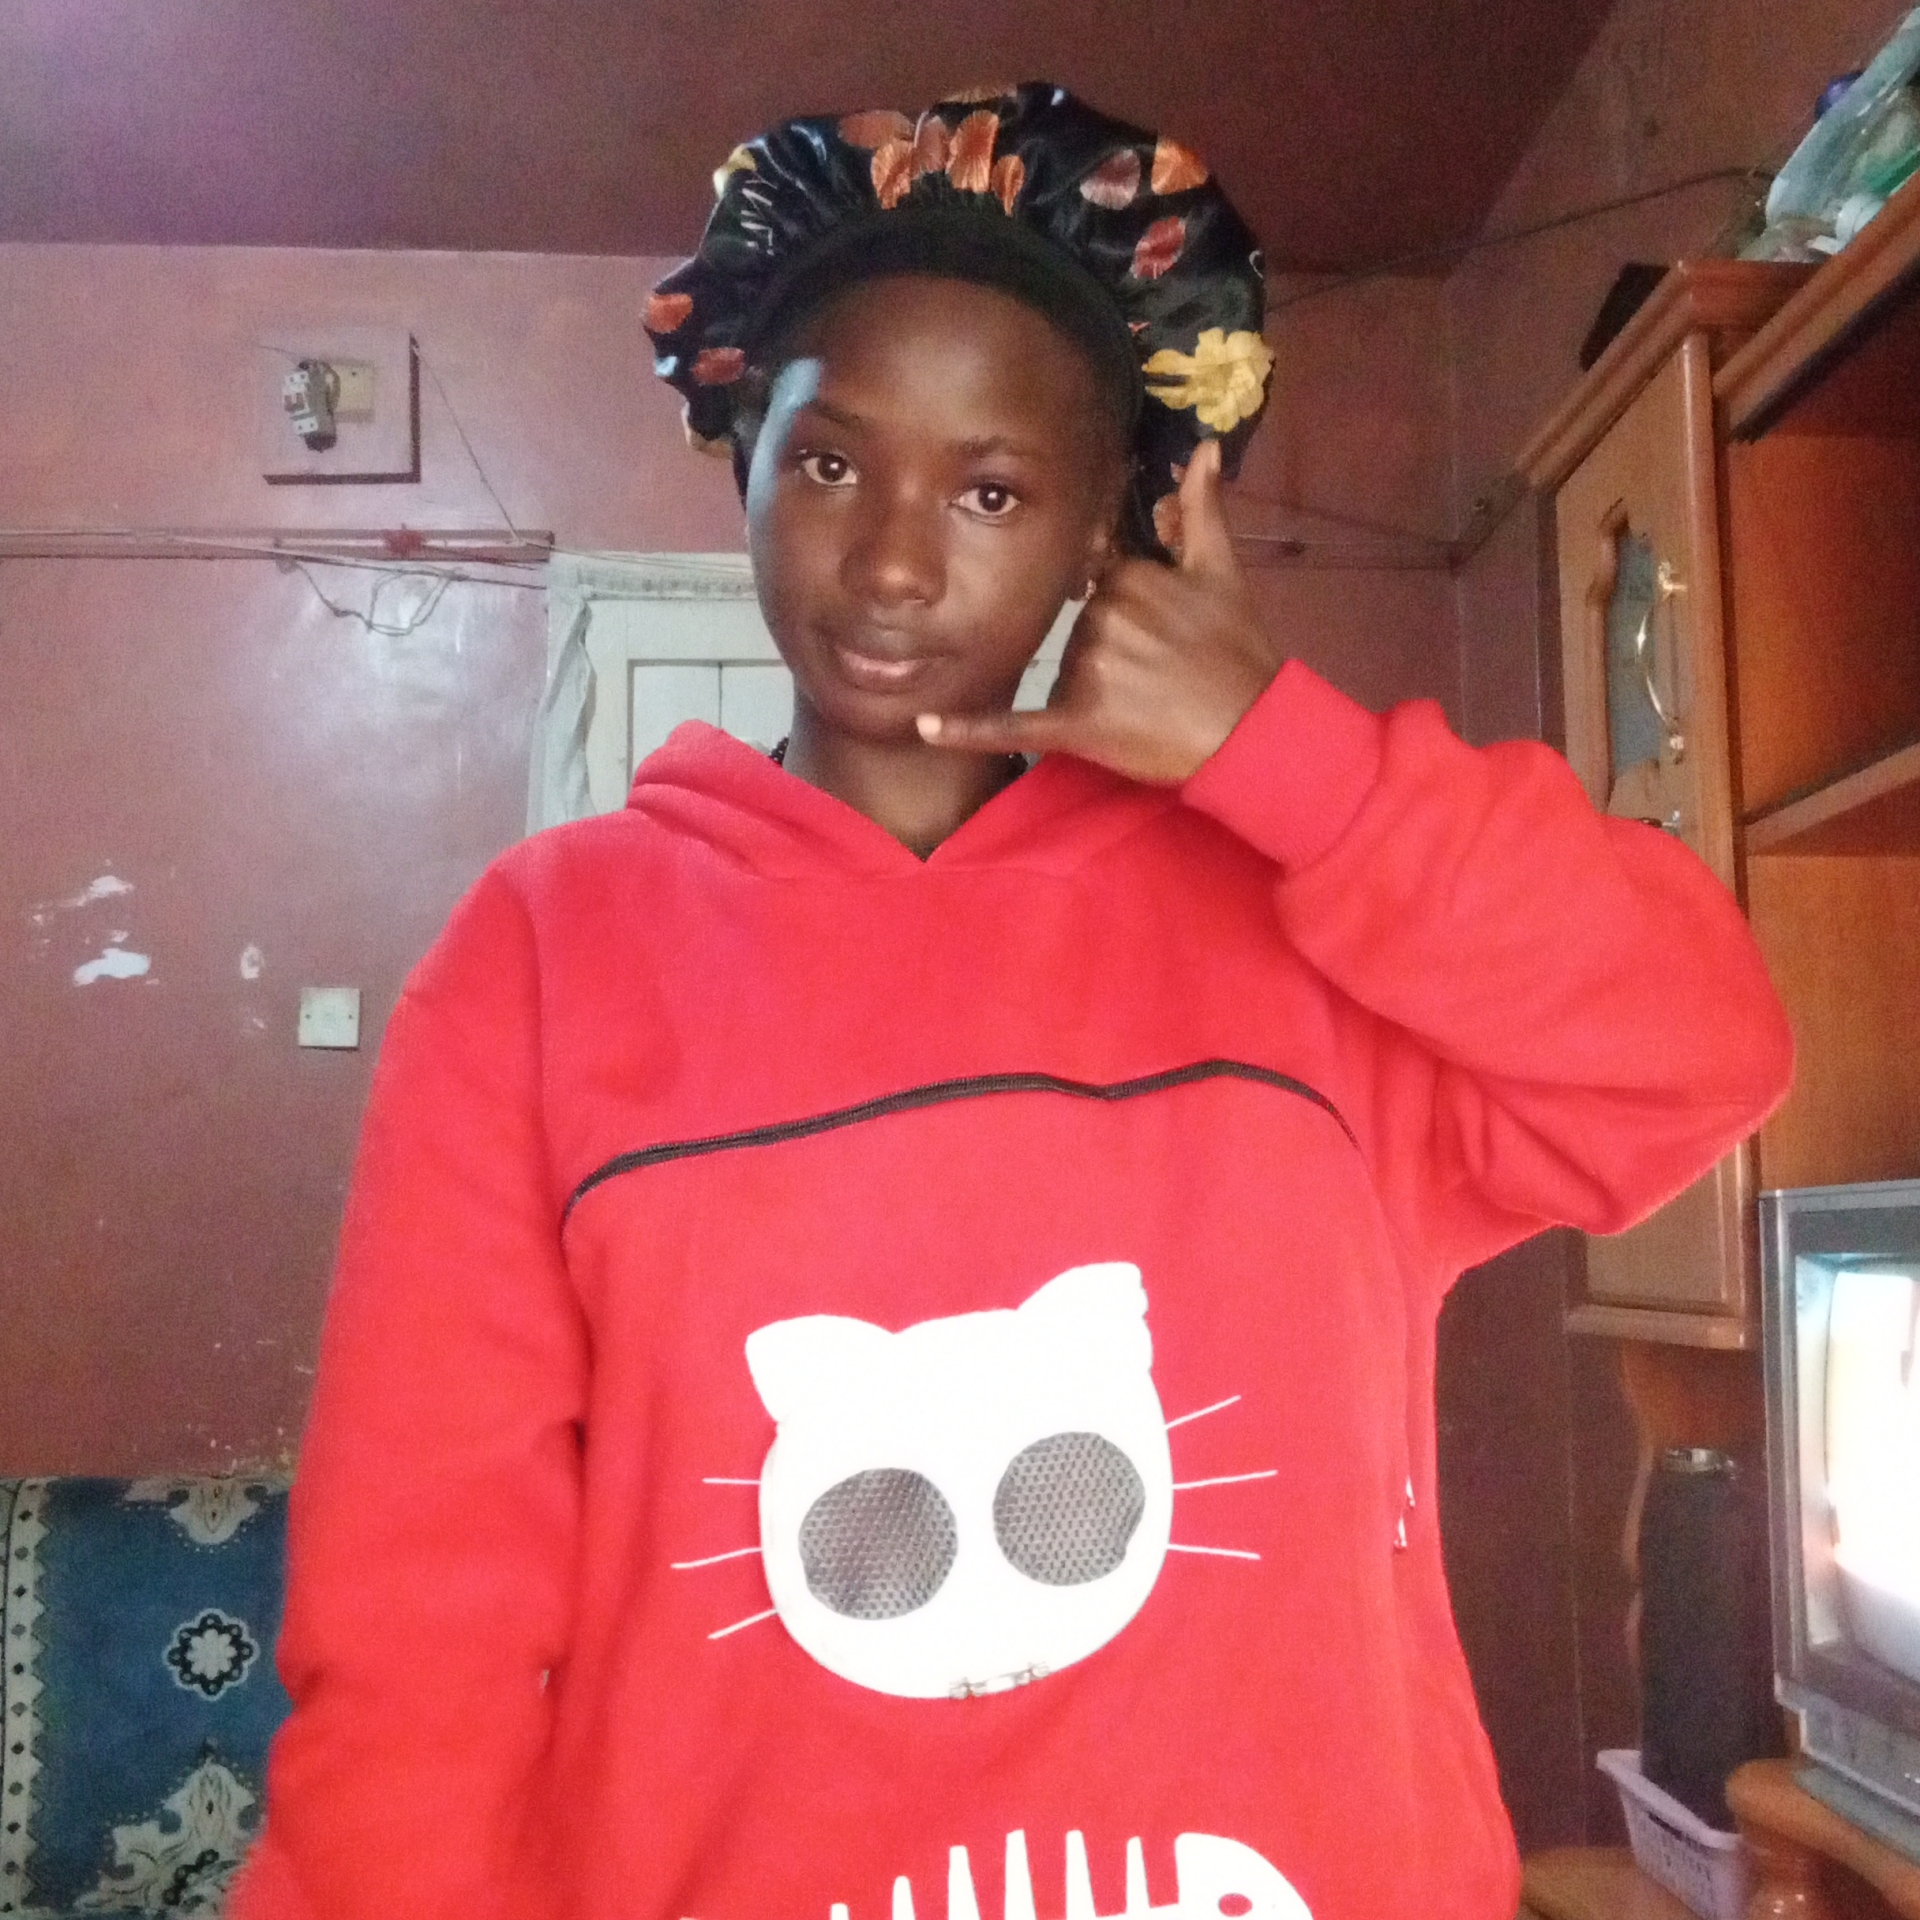
Label: noise